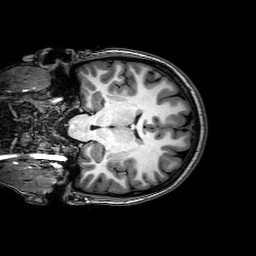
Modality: T1w
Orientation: coronal
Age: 20
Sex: female
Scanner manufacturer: philips
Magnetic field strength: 3 T
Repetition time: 0.008107 s
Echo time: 0.00372 s